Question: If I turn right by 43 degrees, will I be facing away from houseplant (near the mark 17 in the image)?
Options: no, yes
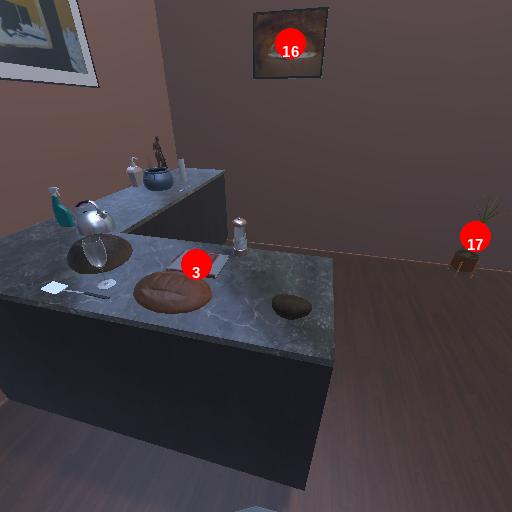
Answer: no